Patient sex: M
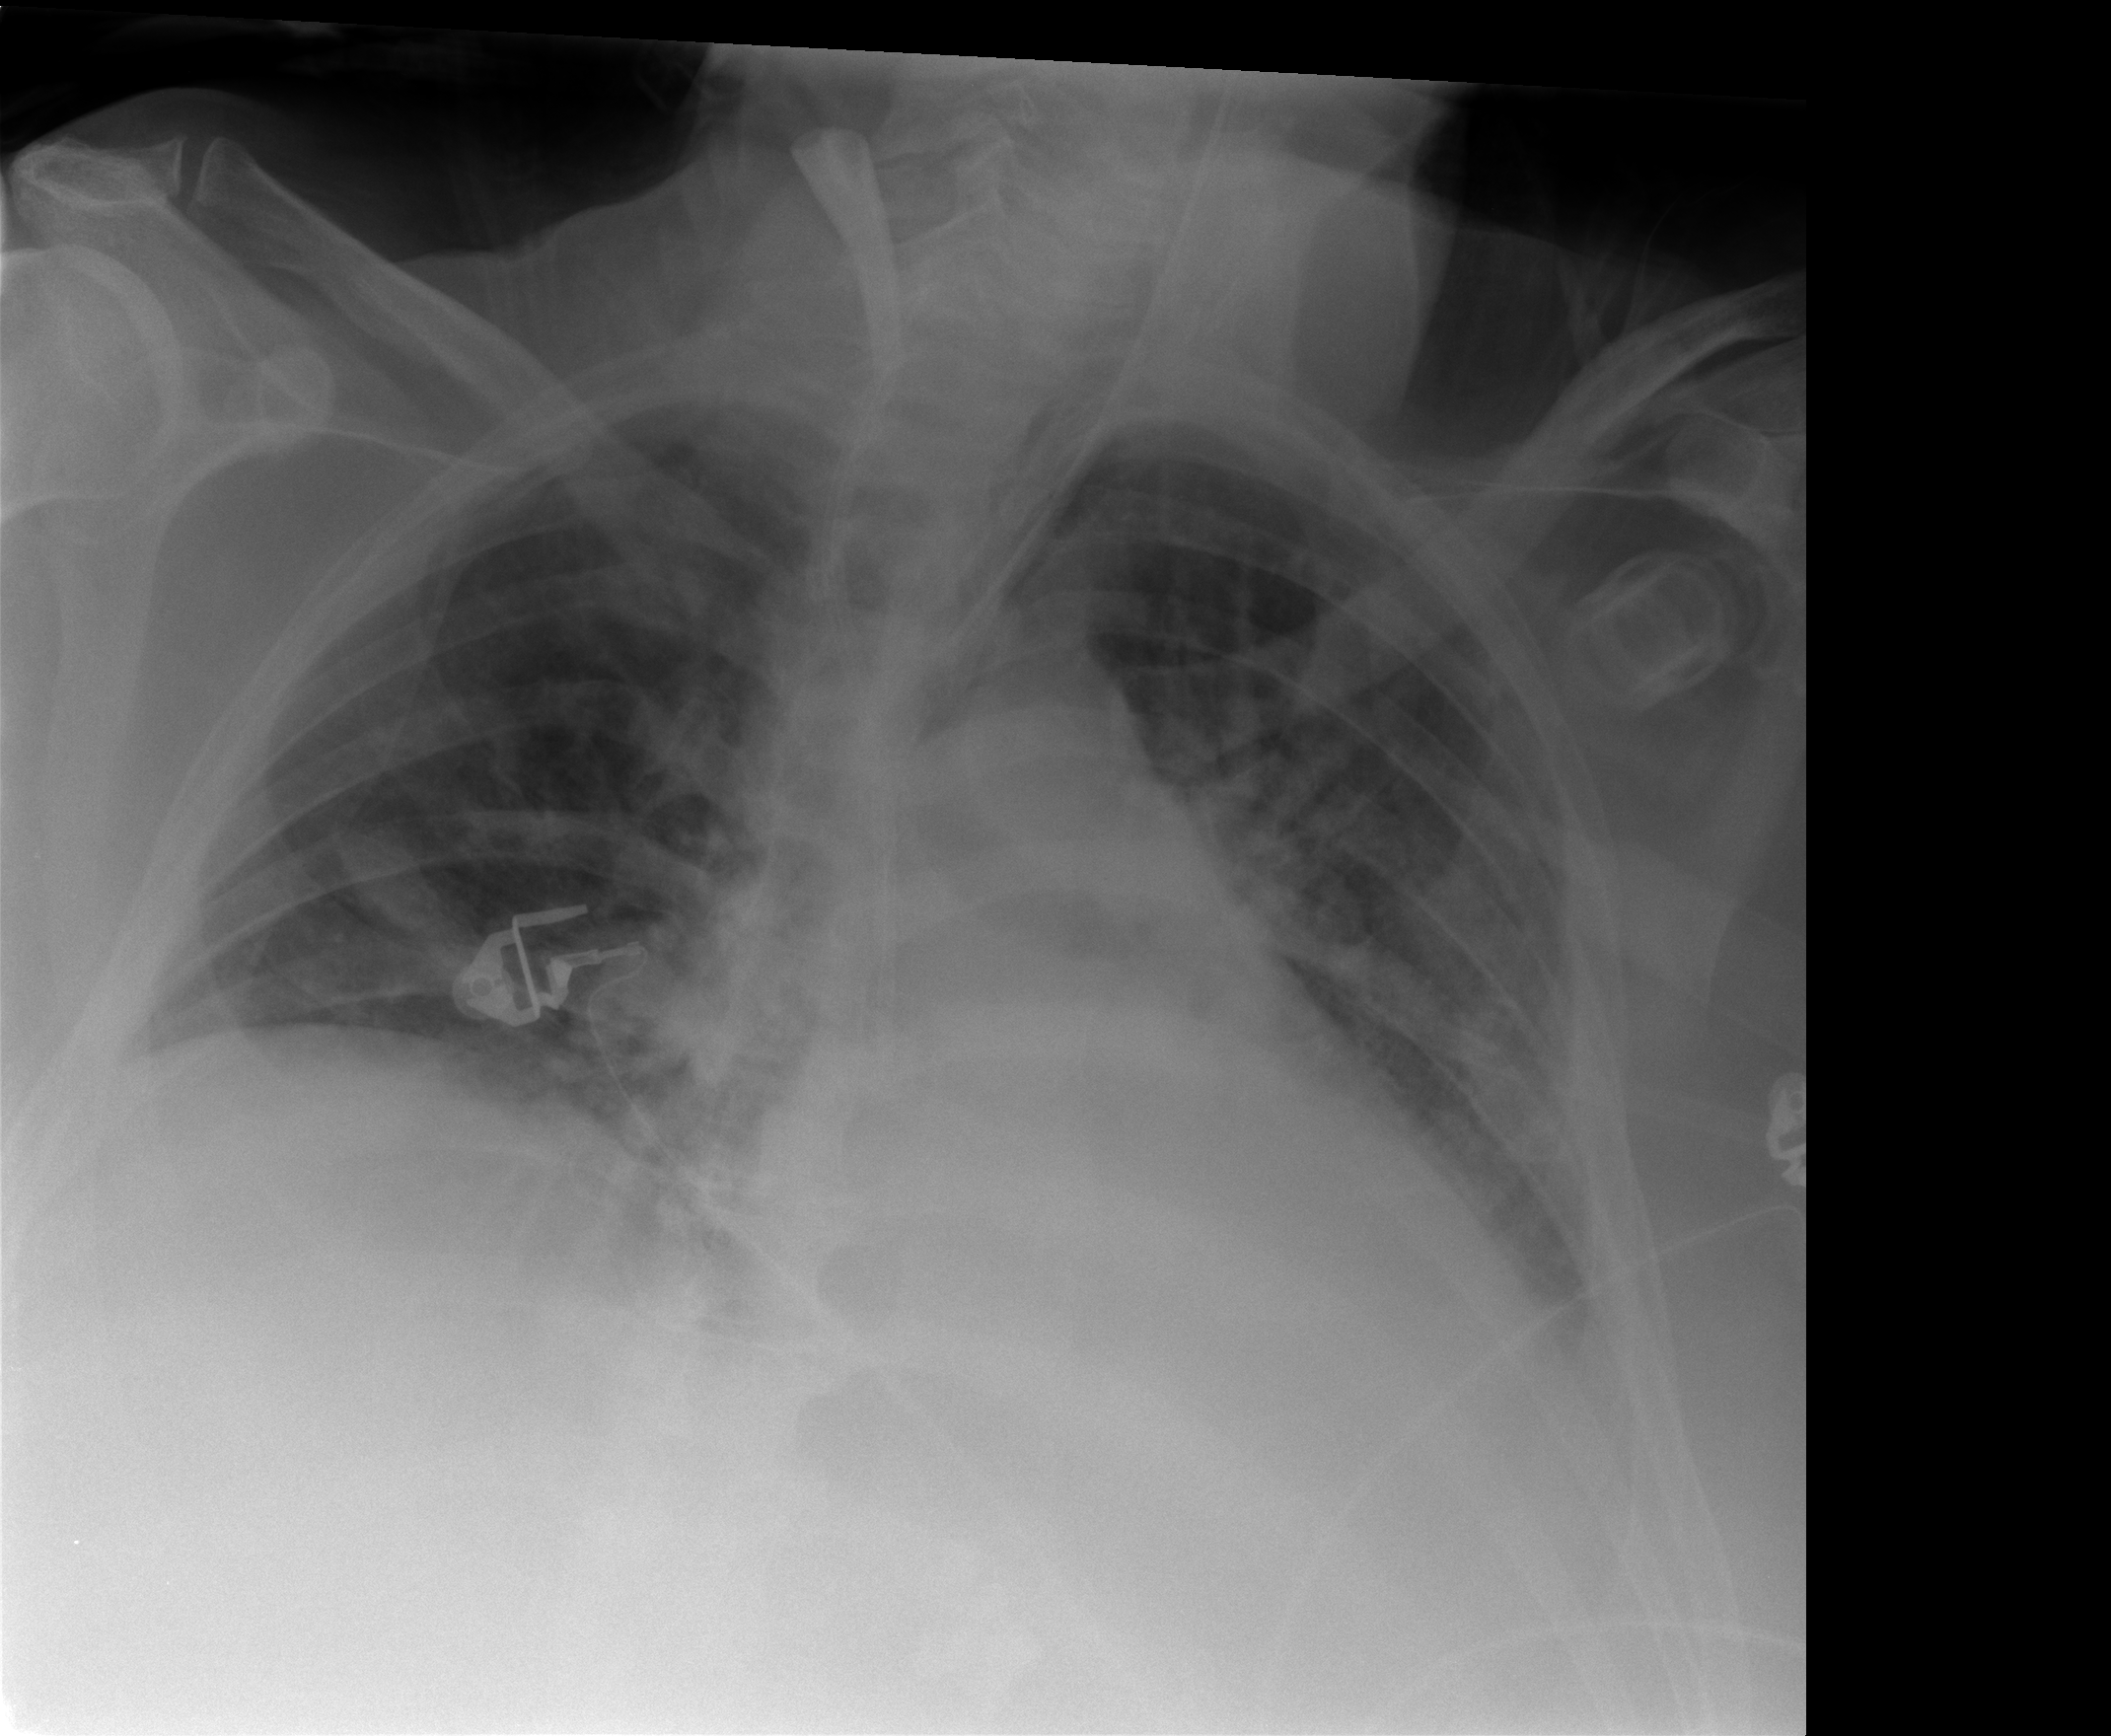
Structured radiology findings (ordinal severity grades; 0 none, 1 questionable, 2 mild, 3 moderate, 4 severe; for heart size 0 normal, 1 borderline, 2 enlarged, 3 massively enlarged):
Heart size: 0
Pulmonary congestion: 2
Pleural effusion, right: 0
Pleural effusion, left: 1
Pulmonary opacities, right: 0
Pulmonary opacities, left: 0
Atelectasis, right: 2
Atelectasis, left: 2